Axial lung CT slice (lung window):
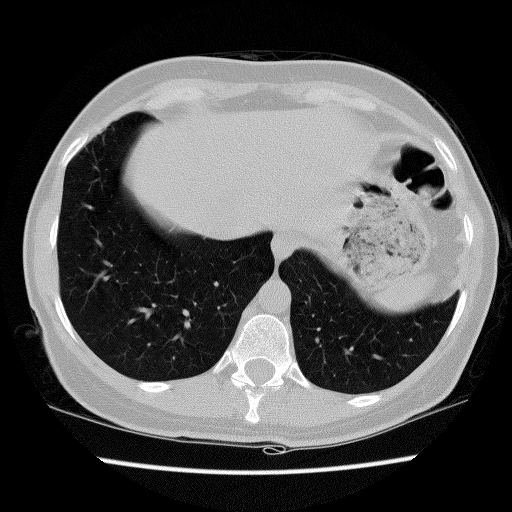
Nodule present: no